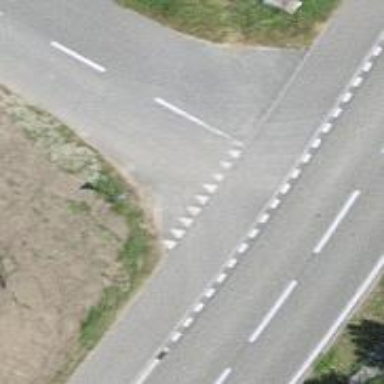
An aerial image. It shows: Road with "give way" sign.